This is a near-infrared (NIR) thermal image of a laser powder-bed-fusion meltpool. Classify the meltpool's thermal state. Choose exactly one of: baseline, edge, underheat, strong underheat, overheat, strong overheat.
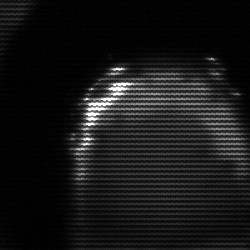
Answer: edge